Question: I have a content div, and another div that goes underneath the first. The first div's content changes dynamically, and its height changes as necessary. Normally, the second div's position automatically gets bumped up and down as the height of the first div changes. How can I animate the movement of the second div, preferably using just CSS and JS (no jQuery)?
Here's a visual:

On the left are my two divs, initially. Sometimes, div1 will expand in height to fit its contents, and div2 is pushed down. How can I animate the movement of div2?
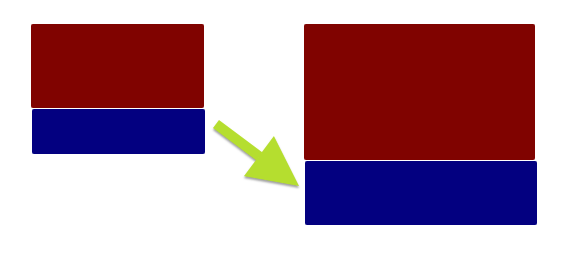
Answer: > - <URL>
'''
function init() {
var header = document.getElementById('header');
var header_height = header.offsetHeight;
header.style.height = '10px';
header.style.overflow = 'hidden';
var i = 0;
var animation = setInterval(function () {
if (i <= header_height) {
header.style.height = (10 + i) + 'px';
} else {
clearInterval(animation);
header.style.overflow = 'block';
}
i++;
}, 10);
}
'''
ok, maybe some note are required?
what you have to move is not the "second" div, but the "first", that by moving will automatically push the second at the bottom ( or end of the first ) hope this help